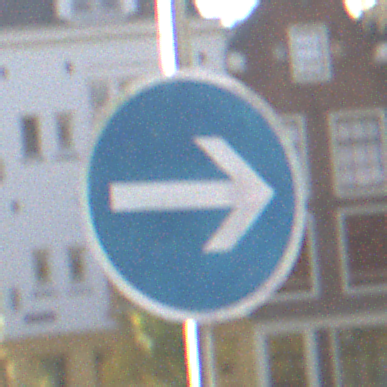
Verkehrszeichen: VorgeschriebeneFahrtrichtungHierRechts
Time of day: SunriseSunset
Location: Outdoor (Urban)
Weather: PartlyCloudy
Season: Autumn
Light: Natural